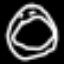
Label: donut